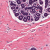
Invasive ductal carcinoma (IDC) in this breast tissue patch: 0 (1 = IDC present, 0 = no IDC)